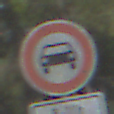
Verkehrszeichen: VerbotKraftwagen
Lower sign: ZeitangabenOhneBeschraenkungAufWochentage2
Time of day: Midday
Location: Outdoor (Nature)
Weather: Clear
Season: NotSpecified
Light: Natural